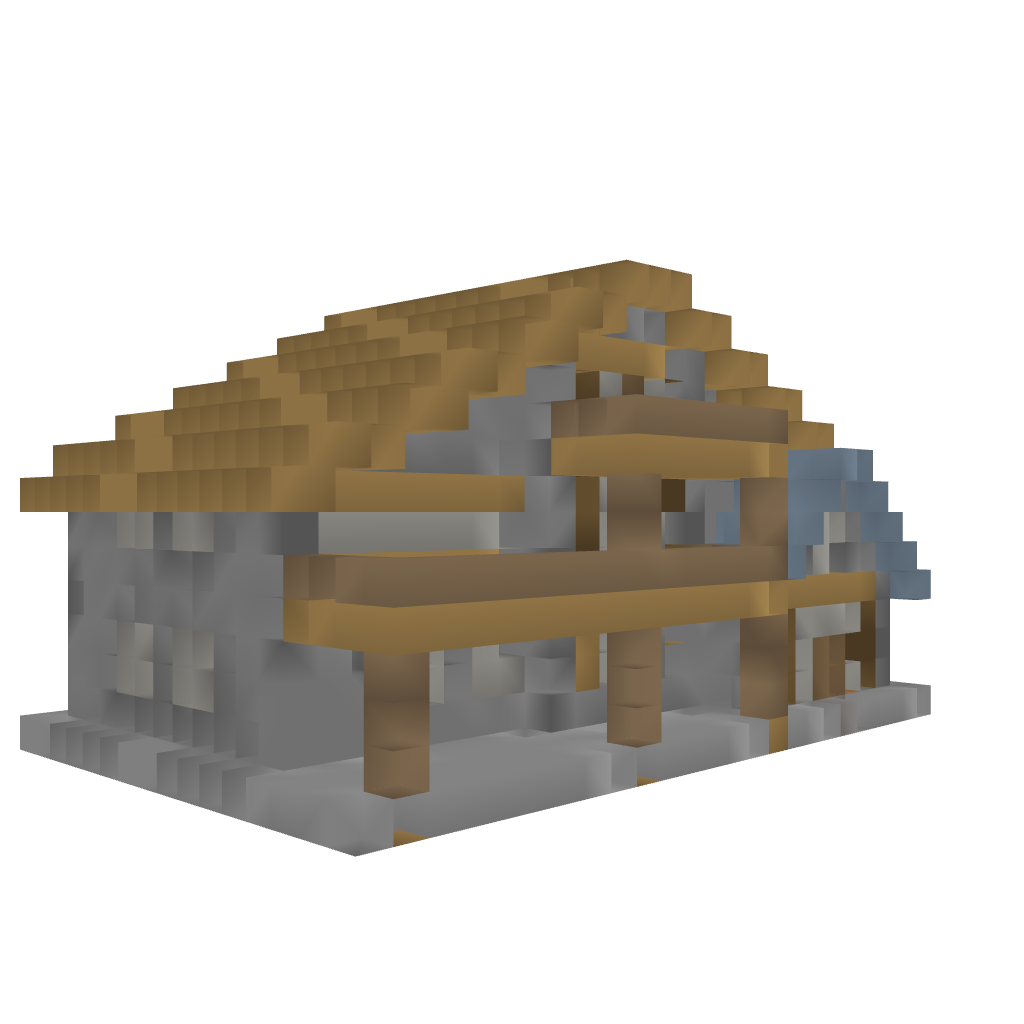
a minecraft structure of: House #1